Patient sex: F
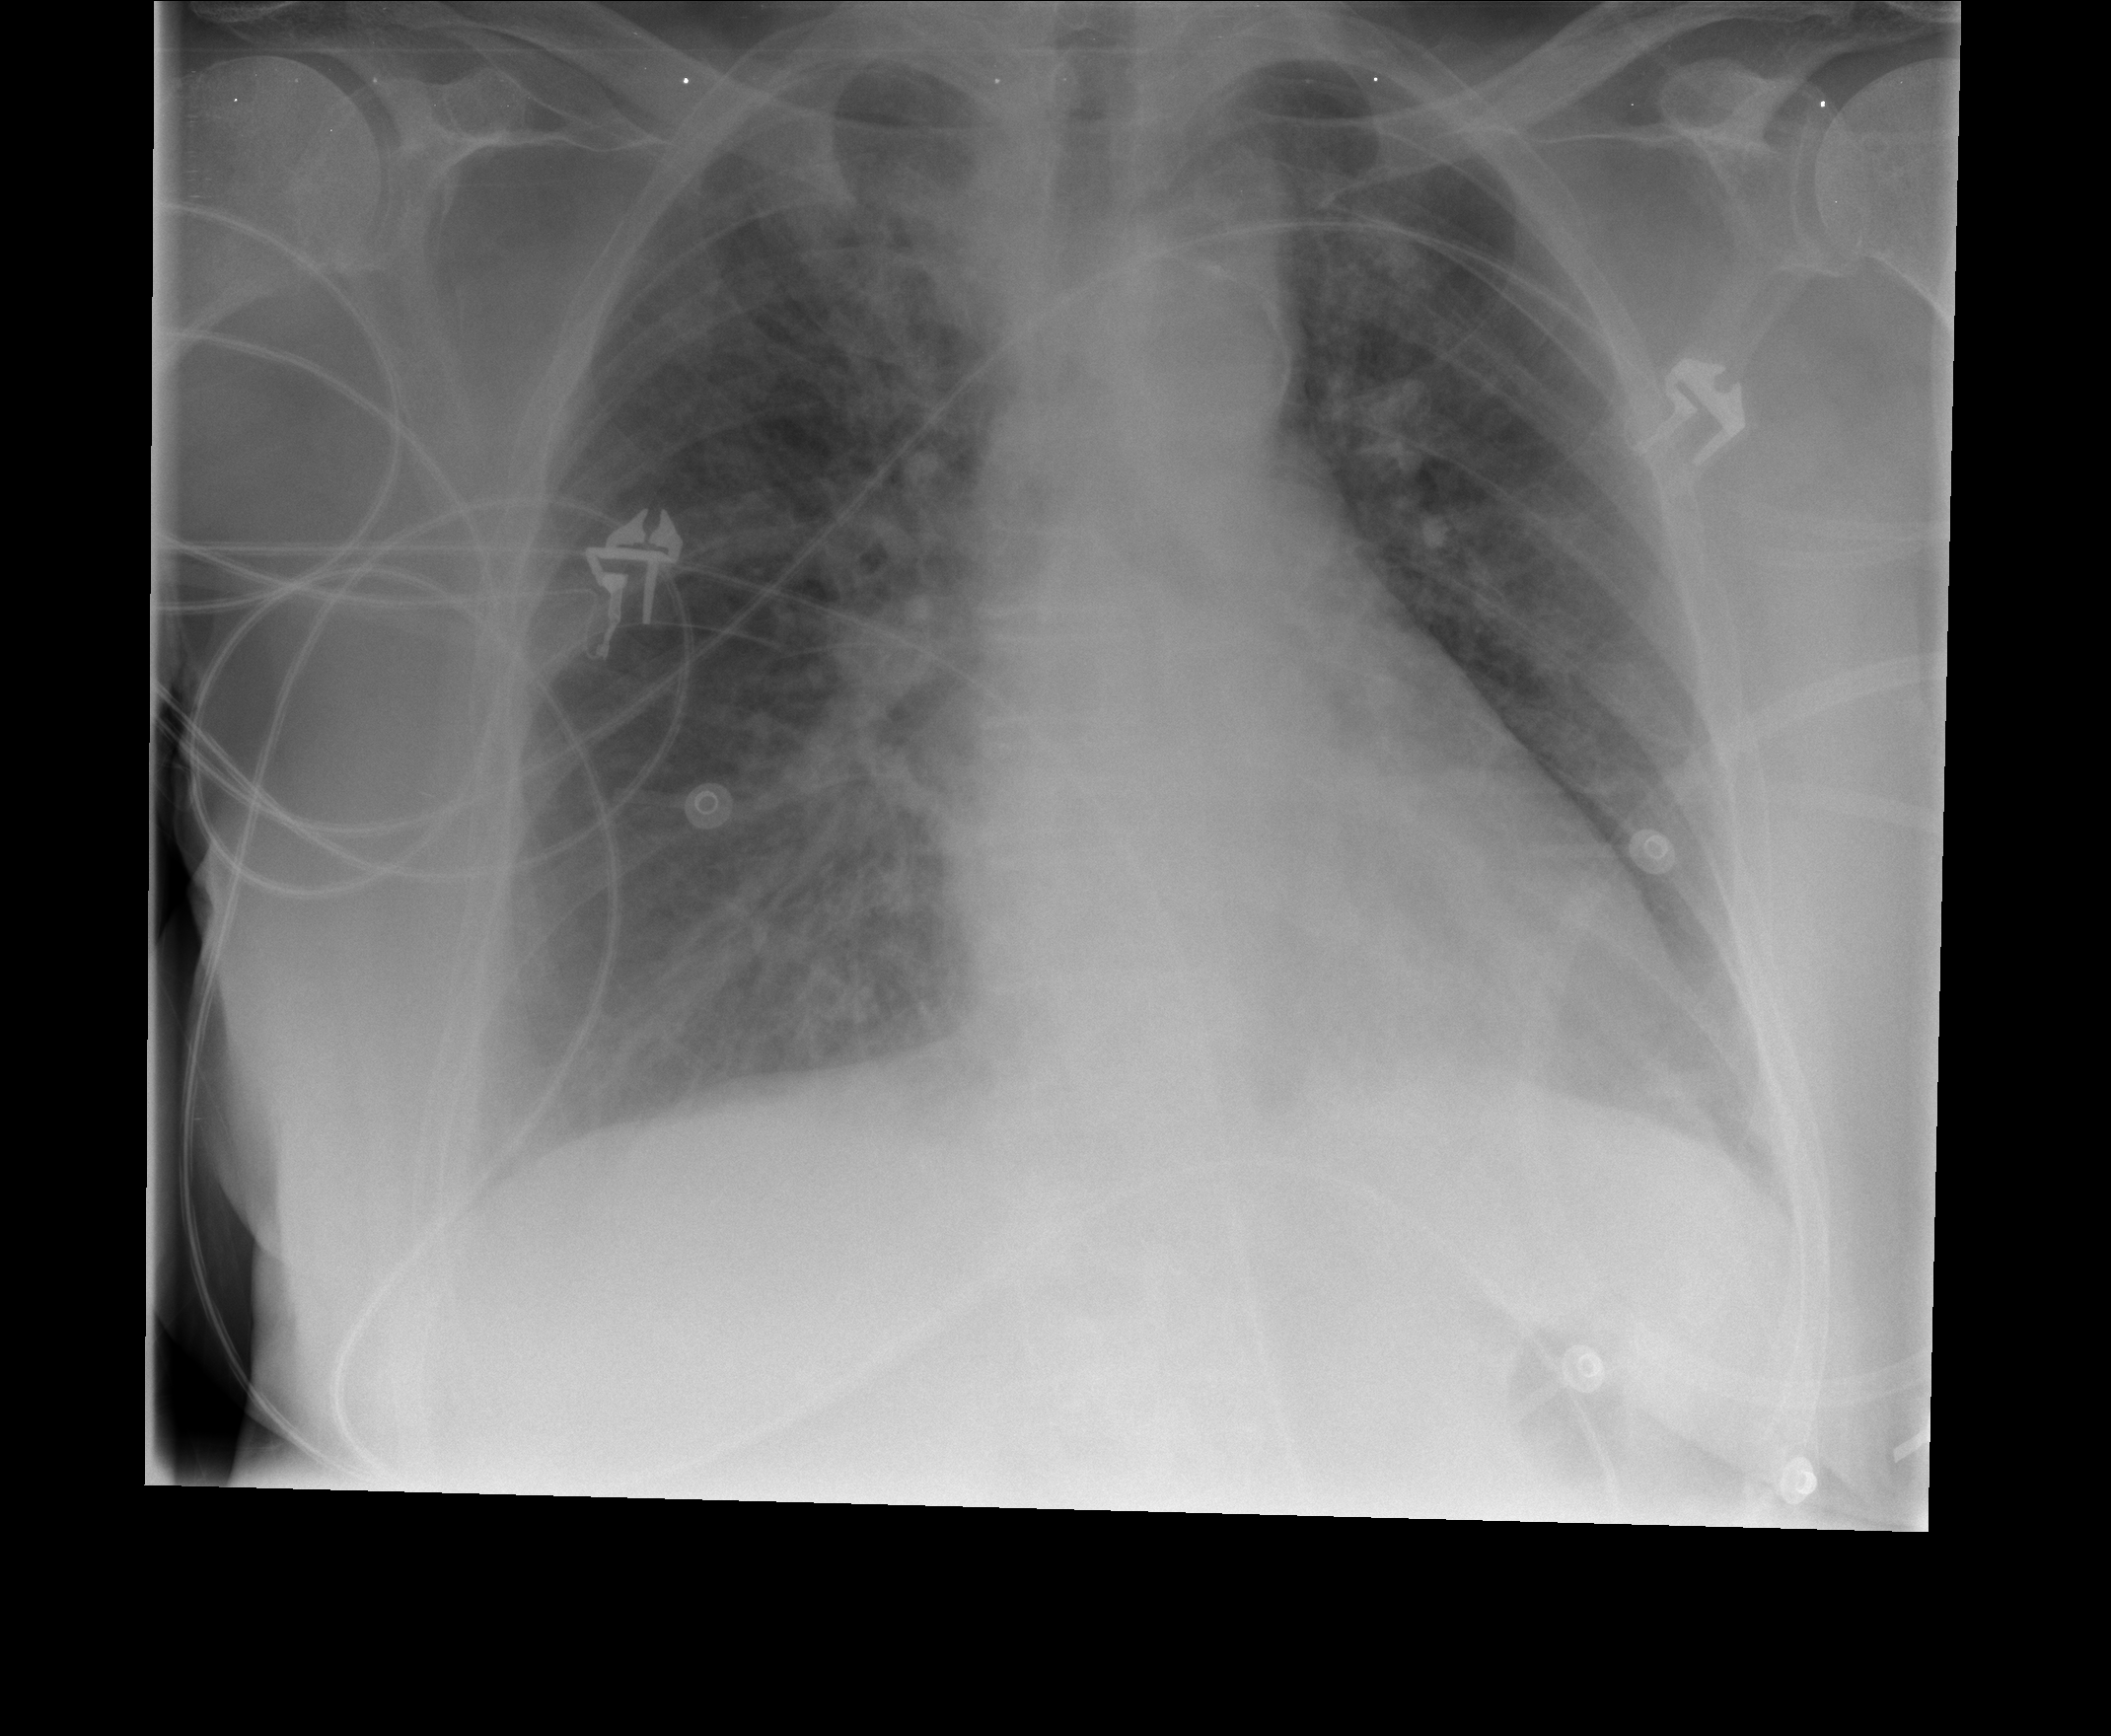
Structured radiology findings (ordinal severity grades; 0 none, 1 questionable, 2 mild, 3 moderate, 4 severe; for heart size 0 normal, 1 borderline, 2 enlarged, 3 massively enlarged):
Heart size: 1
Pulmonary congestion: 3
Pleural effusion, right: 0
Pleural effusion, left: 0
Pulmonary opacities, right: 1
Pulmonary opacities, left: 1
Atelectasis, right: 0
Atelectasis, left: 0